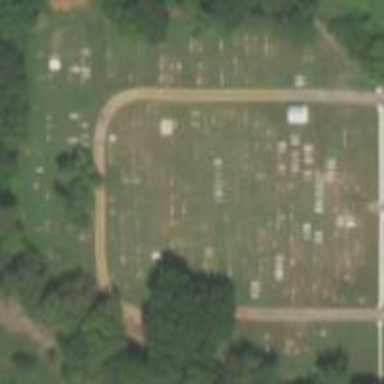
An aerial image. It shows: Cemetery.